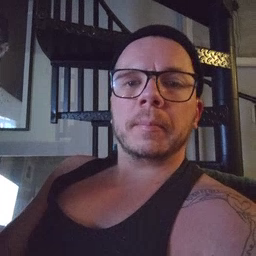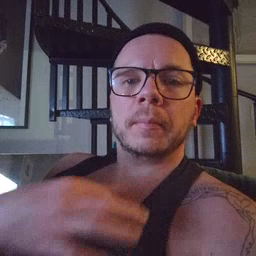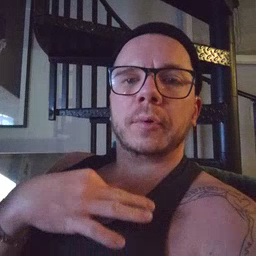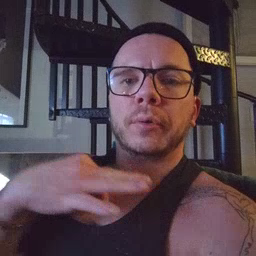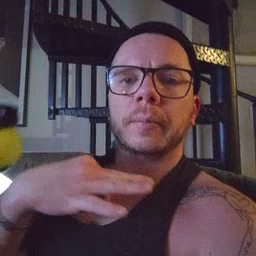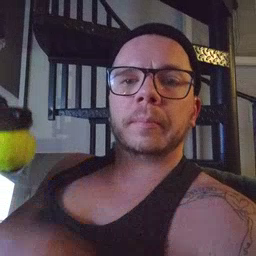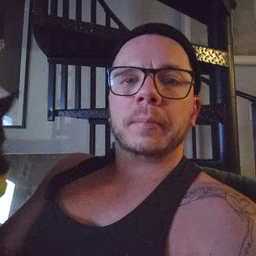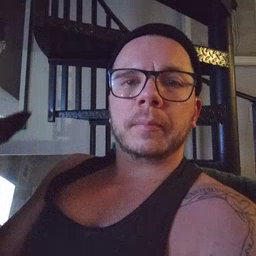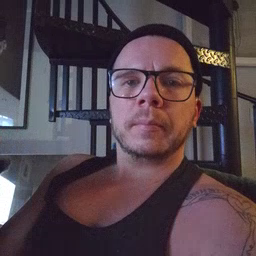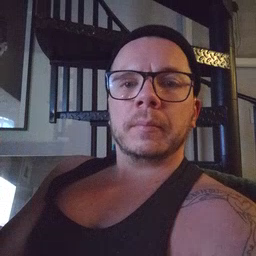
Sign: shirt